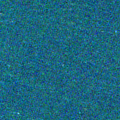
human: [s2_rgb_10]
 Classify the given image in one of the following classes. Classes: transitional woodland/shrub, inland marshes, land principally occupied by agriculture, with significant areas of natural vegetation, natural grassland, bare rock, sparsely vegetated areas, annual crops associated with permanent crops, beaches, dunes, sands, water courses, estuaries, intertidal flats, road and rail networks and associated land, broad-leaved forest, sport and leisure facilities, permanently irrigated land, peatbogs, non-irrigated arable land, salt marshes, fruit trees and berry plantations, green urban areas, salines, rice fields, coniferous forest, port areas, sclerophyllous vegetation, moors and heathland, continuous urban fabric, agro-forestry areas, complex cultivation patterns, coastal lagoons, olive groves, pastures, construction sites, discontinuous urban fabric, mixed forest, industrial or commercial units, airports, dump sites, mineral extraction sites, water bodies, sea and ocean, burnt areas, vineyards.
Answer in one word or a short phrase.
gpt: sea and ocean